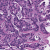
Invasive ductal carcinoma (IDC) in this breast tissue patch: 1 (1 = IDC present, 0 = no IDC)